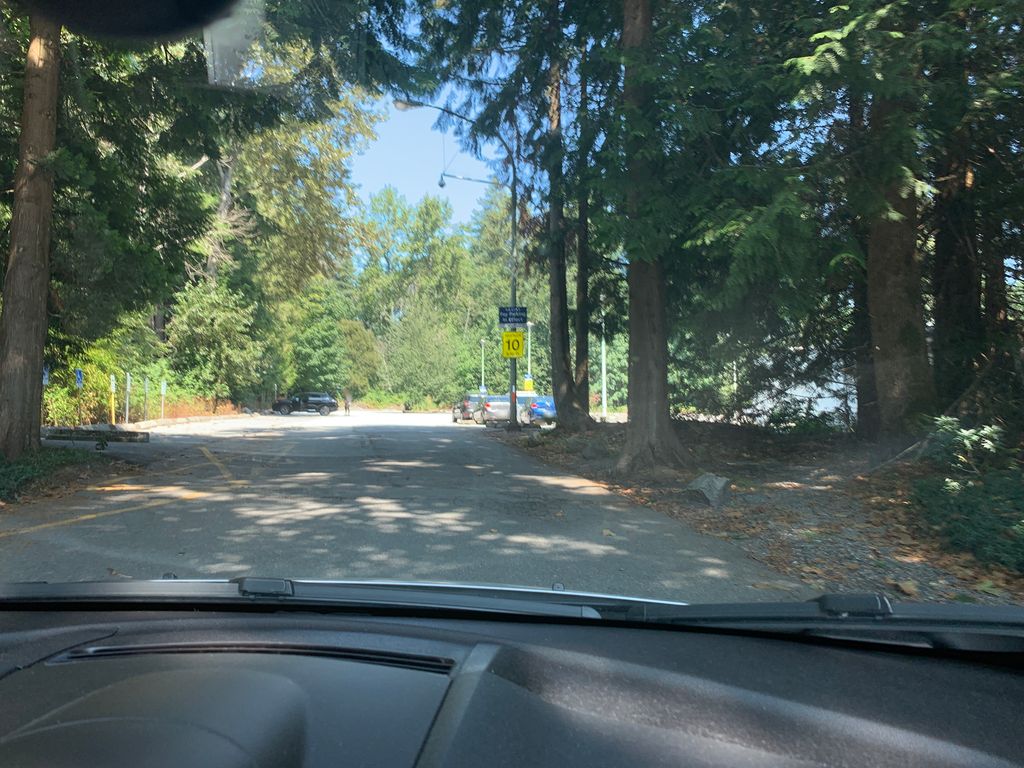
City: vancouver